Field crop: tomato
Growth stage: 1
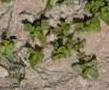
Species: portulaca